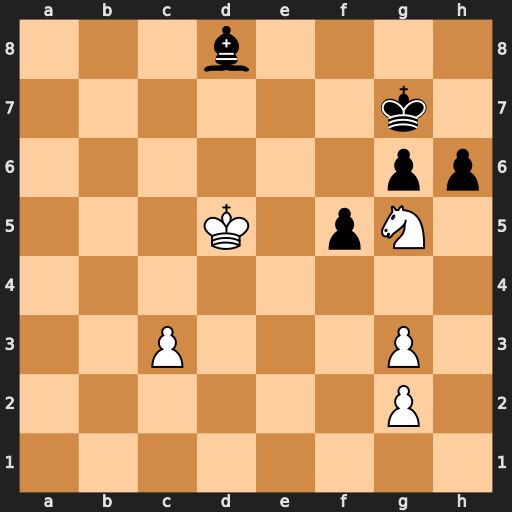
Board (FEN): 3b4/6k1/6pp/3K1pN1/8/2P3P1/6P1/8
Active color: w
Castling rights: -
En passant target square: -
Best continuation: Ne6+ Kf6 Nxd8